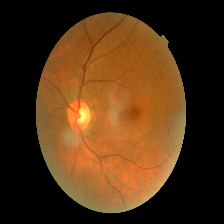
Diabetic retinopathy grade: Mild